Field crop: maize
Growth stage: 2
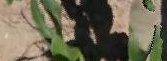
Species: maize